Field crop: tomato
Growth stage: 1
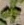
Species: solanum